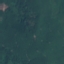
Land use / land cover: Forest